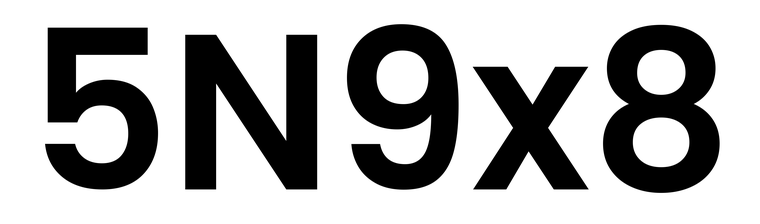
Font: Poppins-SemiBold